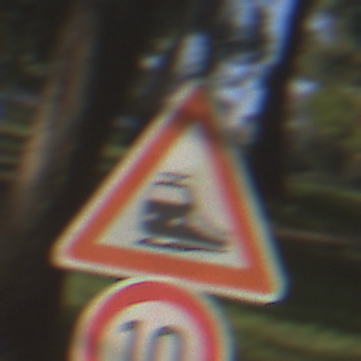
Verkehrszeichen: Bahnuebergang
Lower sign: Geschwindigkeit10
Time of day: MorningAfternoon
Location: Outdoor (Nature)
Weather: Clear
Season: NotSpecified
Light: Natural